Question: I am trying to draw a rectangle with rounded corners, so far only the top corners are rounded, But the bottom two corners are not somehow? Full code: <URL>
'''
ctx.fillStyle = rectangle.color;
ctx.moveTo((rectangle.x + 40 - 30) * Xf, (rectangle.y + 30 - 30) * Yf);
ctx.lineTo((rectangle.x + 40 + 40) * Xf, (rectangle.y + 30 - 30) * Yf);
ctx.quadraticCurveTo((rectangle.x + 60 + 30) * Xf, (rectangle.y + 30 - 30) * Yf, (rectangle.x + 60 + 30) * Xf, (rectangle.y + 50 - 40) * Yf);
ctx.lineTo((rectangle.x + 60 + 30) * Xf, (rectangle.y + 60 + 30) * Yf);
ctx.quadraticCurveTo((rectangle.x + 60 + 30) * Xf, (rectangle.y + 80 + 30) * Yf, (rectangle.x + 50 + 40) * Xf, (rectangle.y + 80 + 30) * Yf);
ctx.lineTo((rectangle.x + 40 - 40) * Xf, (rectangle.y + 80 + 30) * Yf);
ctx.quadraticCurveTo((rectangle.x + 30 - 30) * Xf, (rectangle.y + 80 + 30) * Yf, (rectangle.x + 30 - 30) * Xf, (rectangle.y + 70 + 40) * Yf);
ctx.lineTo((rectangle.x + 30 - 30) * Xf, (rectangle.y + 50 - 40) * Yf);
ctx.quadraticCurveTo((rectangle.x + 30 - 30) * Xf, (rectangle.y + 30 - 30) * Yf, (rectangle.x + 50 - 40) * Xf, (rectangle.y + 30 - 30) * Yf);
'''

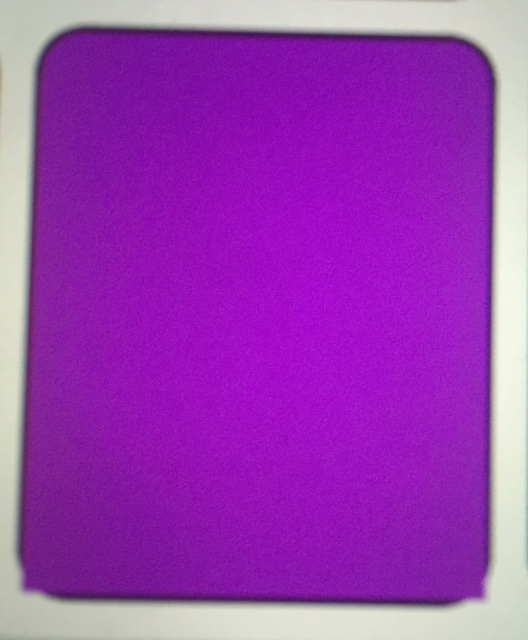
Answer: I didn't check your code, but here is a generic function to draw a rounded rectangle:
'''
var canvas=document.getElementById("canvas");
var ctx=canvas.getContext("2d");
var cw=canvas.width;
var ch=canvas.height;
var x=50;
var y=50;
var w=50;
var h=35;
var direction=1;
ctx.strokeStyle='gray';
ctx.fillStyle='orchid';
ctx.lineWidth=5;
animate();
function animate(){
requestAnimationFrame(animate);
ctx.clearRect(0,0,cw,ch);
roundRect(x,y,w,h,10);
ctx.stroke();
ctx.fill();
w+=direction;
h+=direction;
if(w<50 || w>100){
direction*=-1;
w+=direction;
h+=direction;
}
}
function roundRect(x,y,width,height,radius) {
ctx.beginPath();
ctx.moveTo(x + radius, y);
ctx.lineTo(x + width - radius, y);
ctx.quadraticCurveTo(x + width, y, x + width, y + radius);
ctx.lineTo(x + width, y + height - radius);
ctx.quadraticCurveTo(x + width, y + height, x + width - radius, y + height);
ctx.lineTo(x + radius, y + height);
ctx.quadraticCurveTo(x, y + height, x, y + height - radius);
ctx.lineTo(x, y + radius);
ctx.quadraticCurveTo(x, y, x + radius, y);
ctx.closePath();
}
'''
'''
body{ background-color: ivory; padding:10px; }
#canvas{border:1px solid red;}
'''
'''
<canvas id="canvas" width=300 height=300></canvas>
'''